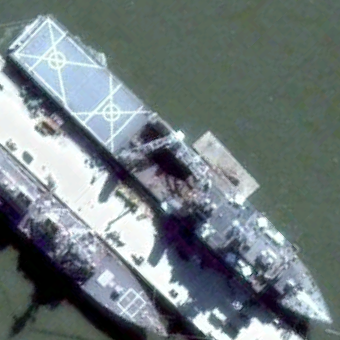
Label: combat